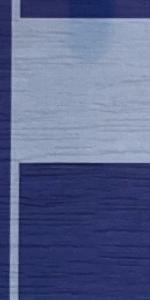
Label: Empty